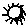
Label: sun